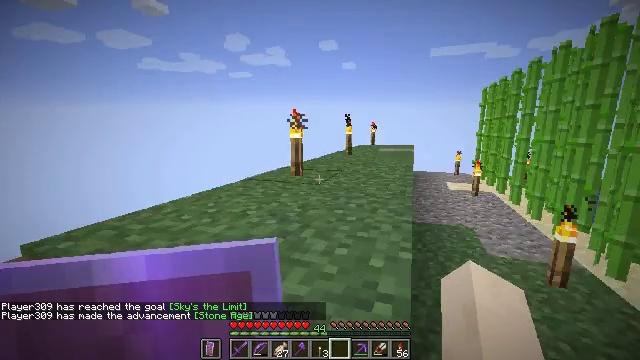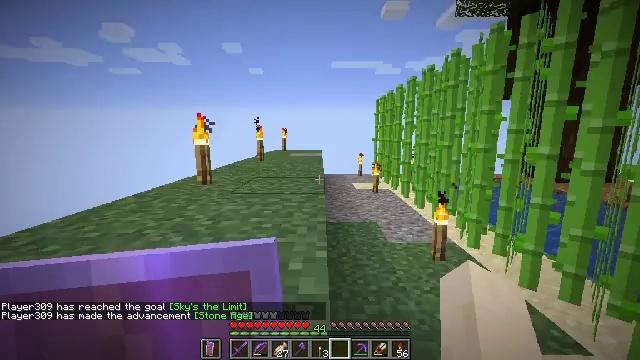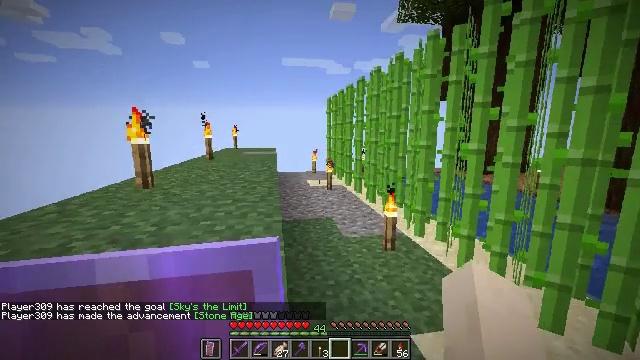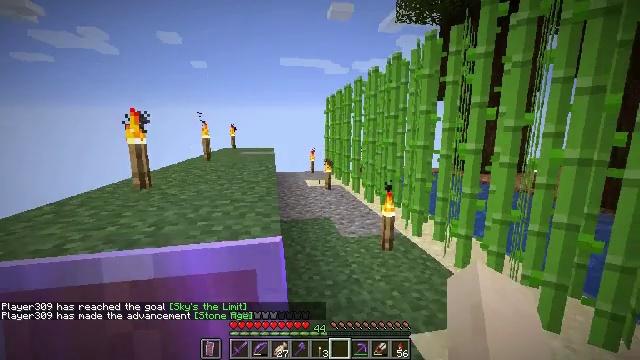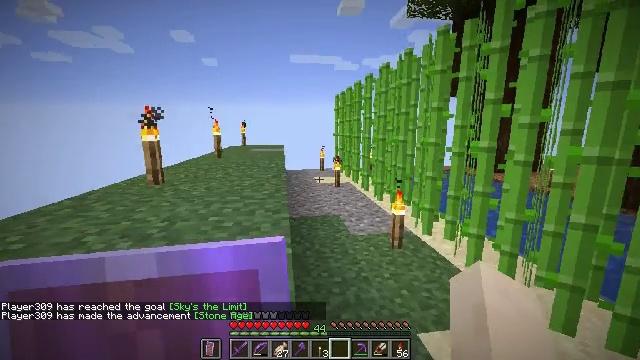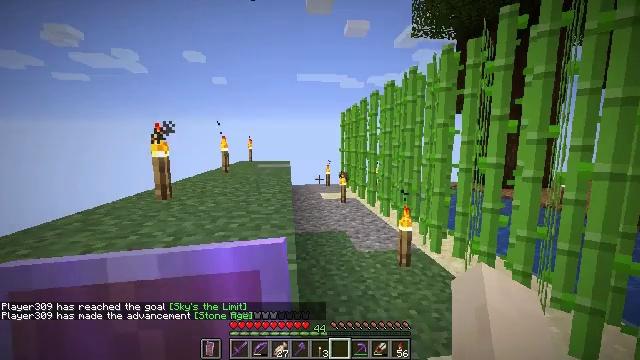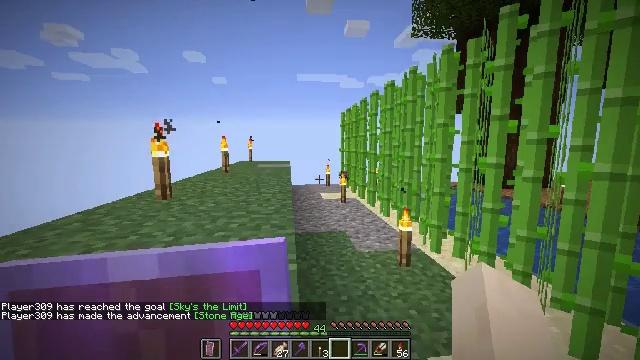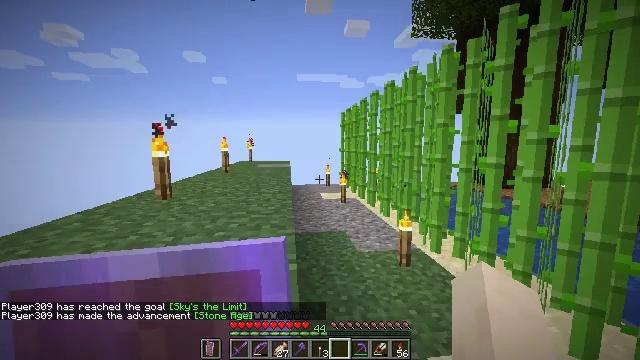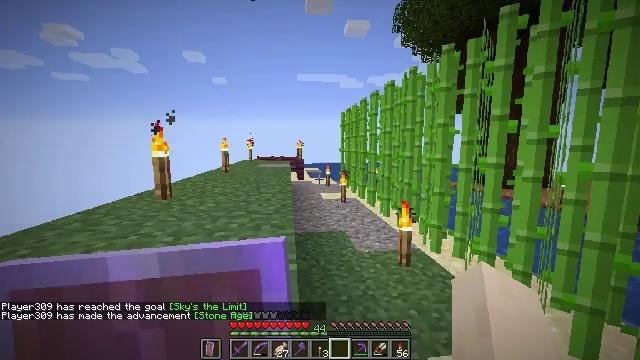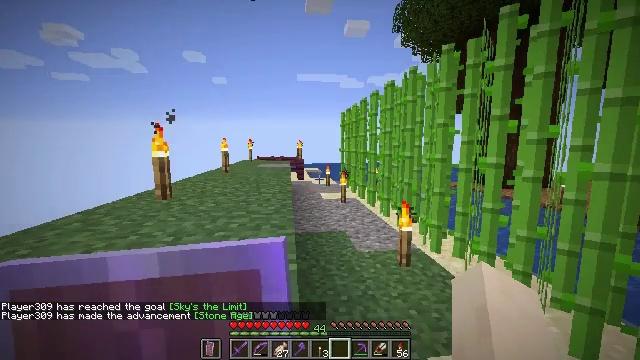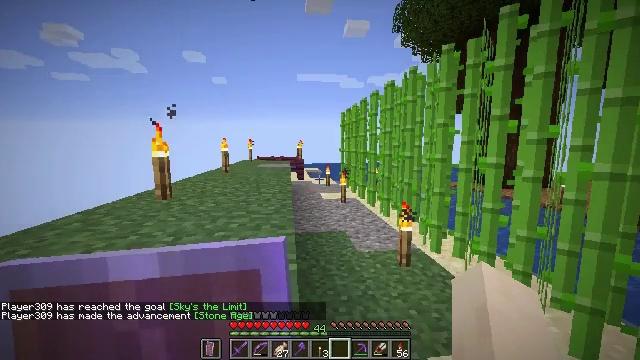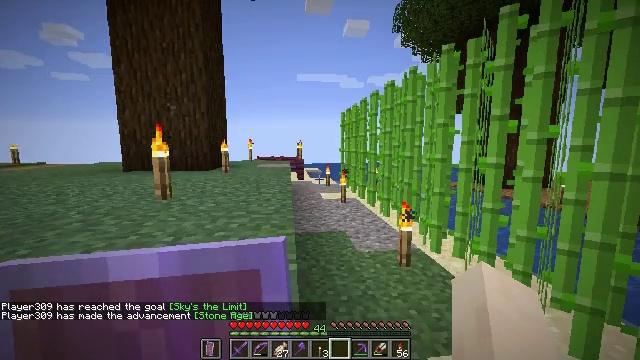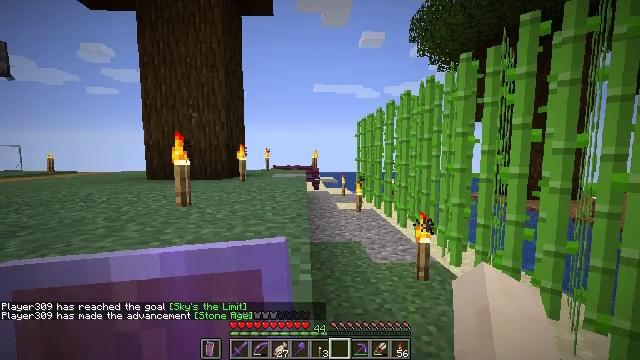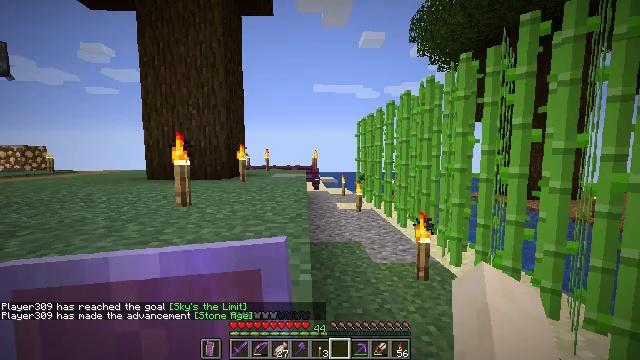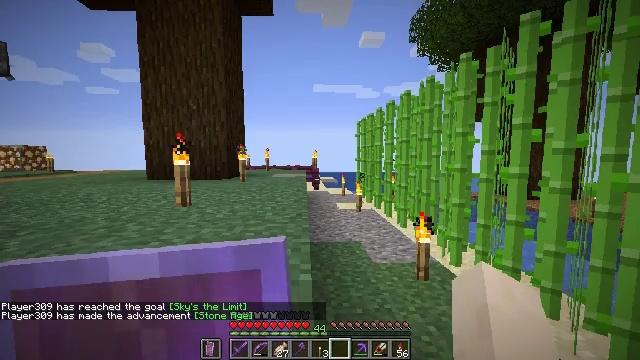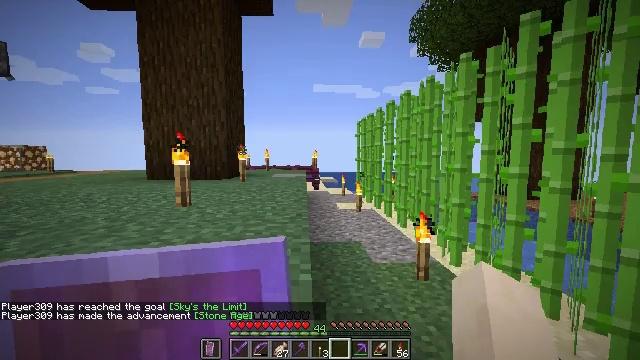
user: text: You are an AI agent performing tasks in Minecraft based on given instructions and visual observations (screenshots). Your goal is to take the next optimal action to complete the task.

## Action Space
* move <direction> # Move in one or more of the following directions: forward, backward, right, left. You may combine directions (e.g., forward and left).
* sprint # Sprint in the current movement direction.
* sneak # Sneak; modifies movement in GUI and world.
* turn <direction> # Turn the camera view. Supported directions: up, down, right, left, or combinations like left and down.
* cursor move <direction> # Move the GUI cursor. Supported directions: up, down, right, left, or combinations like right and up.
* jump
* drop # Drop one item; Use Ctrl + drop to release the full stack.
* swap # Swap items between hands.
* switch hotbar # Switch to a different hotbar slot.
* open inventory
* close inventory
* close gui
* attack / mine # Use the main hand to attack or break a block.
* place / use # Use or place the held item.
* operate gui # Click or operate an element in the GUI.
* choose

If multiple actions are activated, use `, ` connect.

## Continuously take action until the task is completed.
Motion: motion action
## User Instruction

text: Gather bone block for bone meal.
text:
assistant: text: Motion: turn right and up
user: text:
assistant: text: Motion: turn right
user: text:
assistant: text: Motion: no_op
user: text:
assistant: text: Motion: turn left
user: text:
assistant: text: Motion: turn left and up
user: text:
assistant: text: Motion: no_op
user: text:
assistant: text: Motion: no_op
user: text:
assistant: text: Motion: no_op
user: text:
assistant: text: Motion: no_op
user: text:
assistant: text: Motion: no_op
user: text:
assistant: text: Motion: no_op
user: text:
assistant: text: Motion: turn left and up
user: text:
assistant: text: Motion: no_op
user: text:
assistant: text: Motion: no_op
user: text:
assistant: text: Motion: no_op
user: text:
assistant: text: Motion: no_op
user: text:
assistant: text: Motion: no_op
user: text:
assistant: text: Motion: no_op
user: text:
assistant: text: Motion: no_op
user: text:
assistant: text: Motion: no_op
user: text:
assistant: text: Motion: turn left
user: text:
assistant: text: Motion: turn left and down
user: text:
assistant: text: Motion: turn left and down
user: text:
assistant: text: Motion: no_op
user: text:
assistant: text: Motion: no_op
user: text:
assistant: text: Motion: no_op
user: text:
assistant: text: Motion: no_op
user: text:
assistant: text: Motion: no_op
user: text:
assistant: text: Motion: no_op
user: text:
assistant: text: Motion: no_op